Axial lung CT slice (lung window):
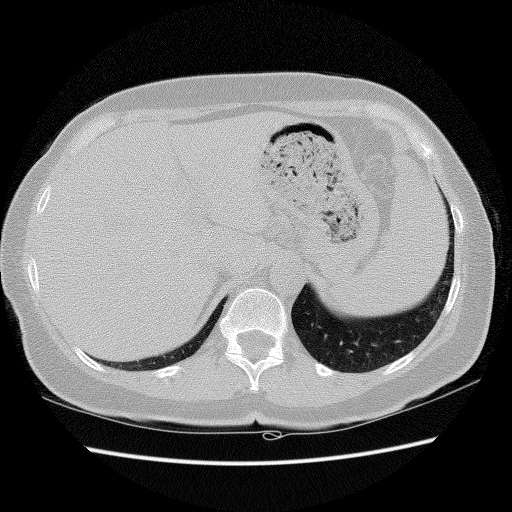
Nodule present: no